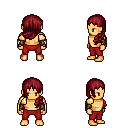
a pixel art fantasy rpg character, male body template, human, tanned skin, gold arm armor, red pants, brunette left-swept hairstyle, cloth bracers, four views (front, back, left, right), 2x2 character sprite sheet, small pixel art, hard edges, no anti-aliasing